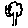
Label: tree